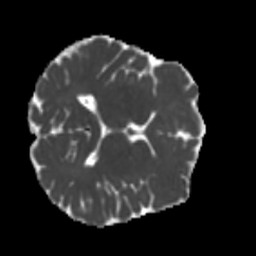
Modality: MD
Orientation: axial
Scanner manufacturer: siemens
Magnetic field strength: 3 T
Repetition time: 4 s
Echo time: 0.0594 s